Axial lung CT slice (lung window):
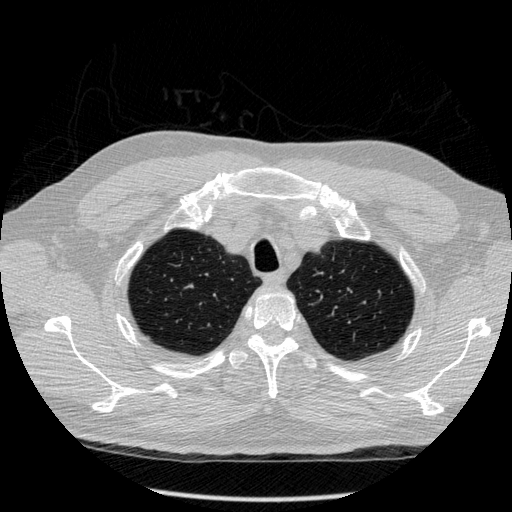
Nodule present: no